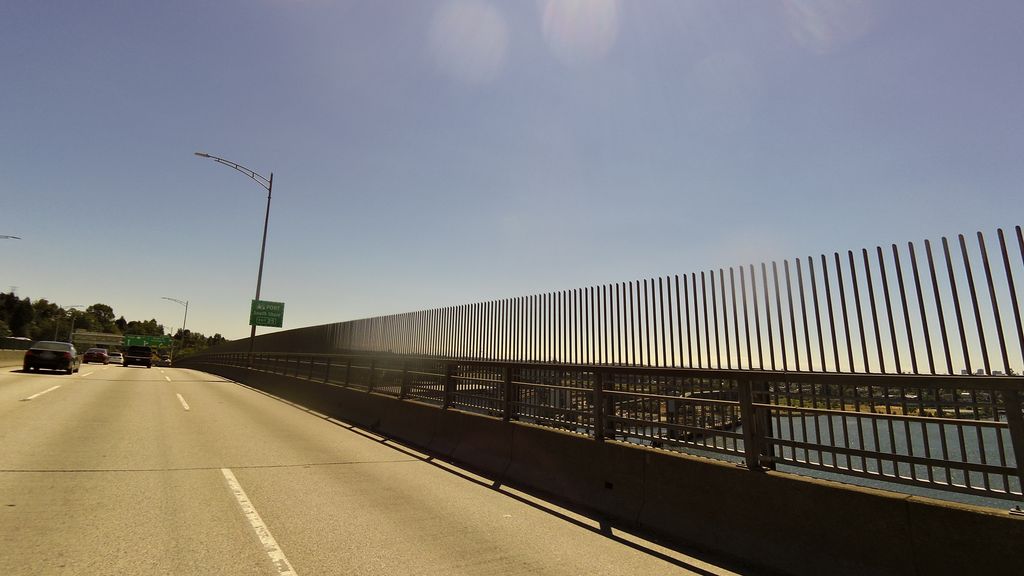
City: vancouver